Question: My bar chart is not showing correctly. I have csv data as below. I would like to plot bar chart using group by date and categories Key value with Count. So, every date will be group by and it will categories the key value with their Count. Please assist with below code. I am new and learning python myself.
My csv 'collect_data.csv' data:
'''
Date,Key,Count
14-10-2020,created,5
14-10-2020,moved,3
14-10-2020,modified,3
14-10-2020,deleted,5
17-10-2020,created,25
17-10-2020,moved,6
17-10-2020,modified,13
17-10-2020,deleted,25
18-10-2020,created,13
18-10-2020,modified,7
18-10-2020,moved,1
18-10-2020,deleted,13
'''
My current bar chart:

My code:
'''
import matplotlib.pyplot as plt
import pandas as pd
def display_dashboard():
try:
df = pd.read_csv("collect_data.csv")
df.head()
df['Date'].value_counts().plot(kind='bar')
plt.title('File System Changed Based on Type of Event')
plt.ylabel('Total Count of Event Occurred')
plt.xlabel("DATE")
plt.show()
except FileNotFoundError:
print("Exception error: Missing files!")
'''
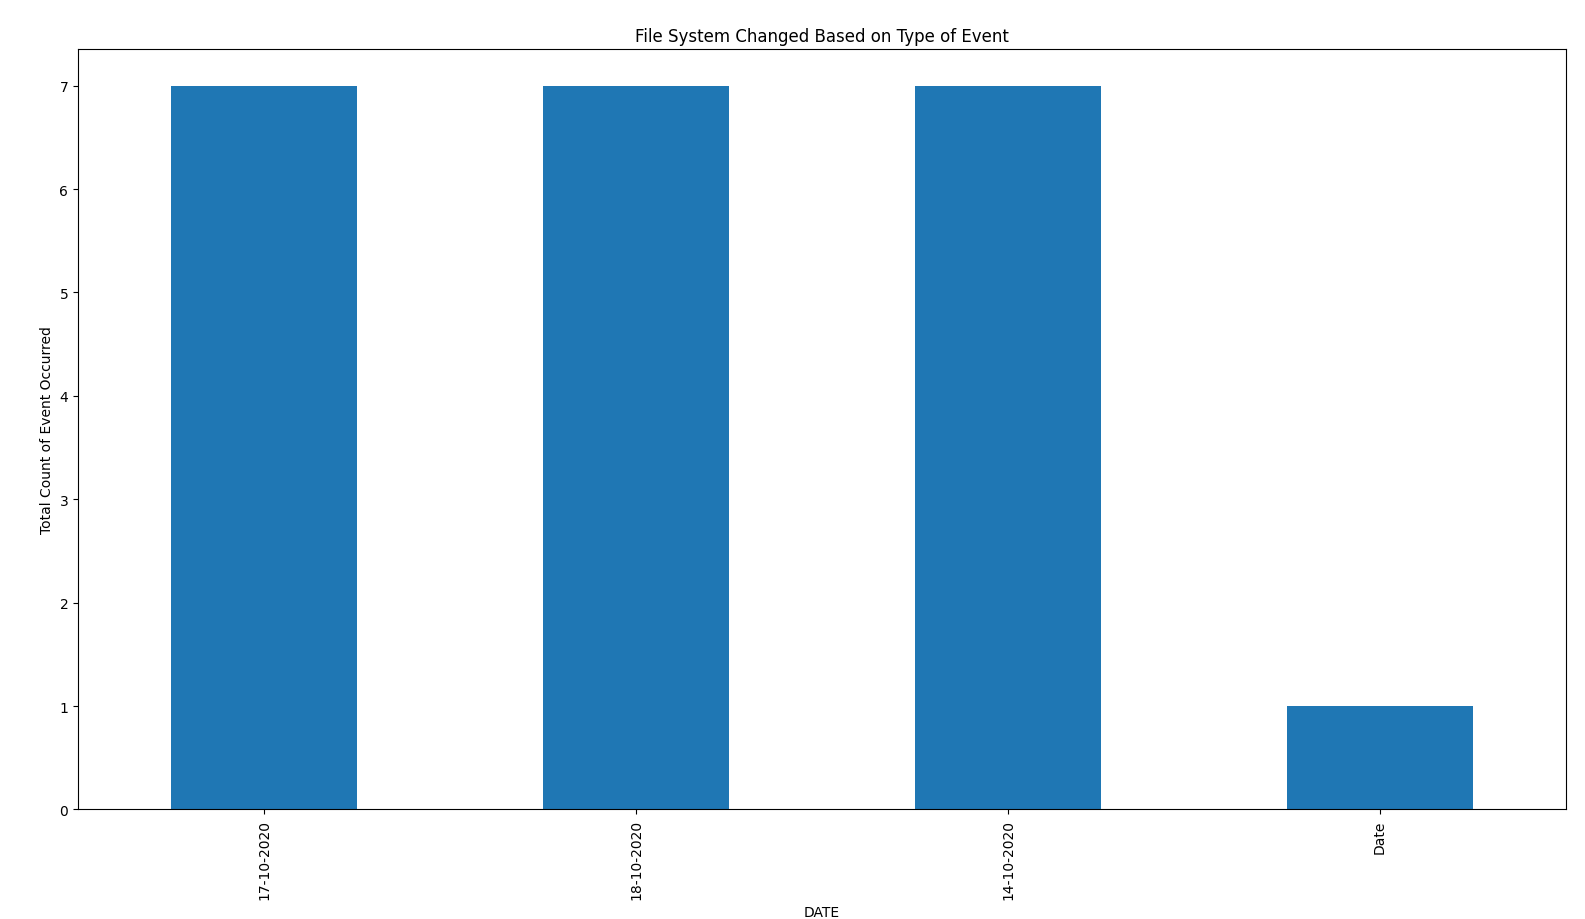
Answer: IIUC you need to reshape your df first:
'''
df.set_index(["Date", "Key"]).unstack("Key").plot(kind="bar", rot=0)
plt.show()
'''
<URL>